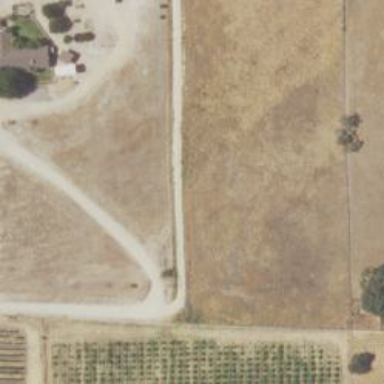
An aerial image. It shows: Driveway leading to service road.